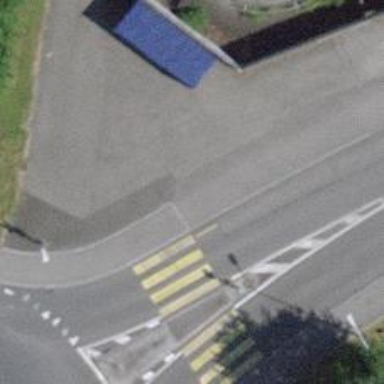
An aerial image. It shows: Kerb barrier.